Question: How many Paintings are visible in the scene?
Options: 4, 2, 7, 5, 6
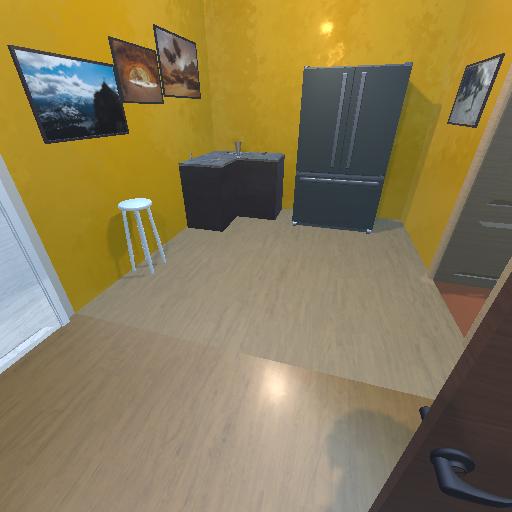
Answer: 4